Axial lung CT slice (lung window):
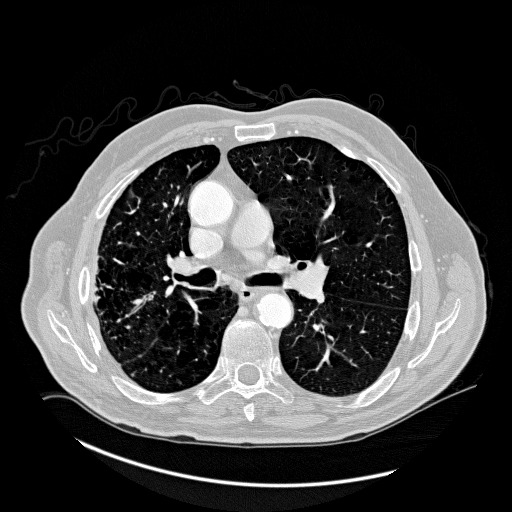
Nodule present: no